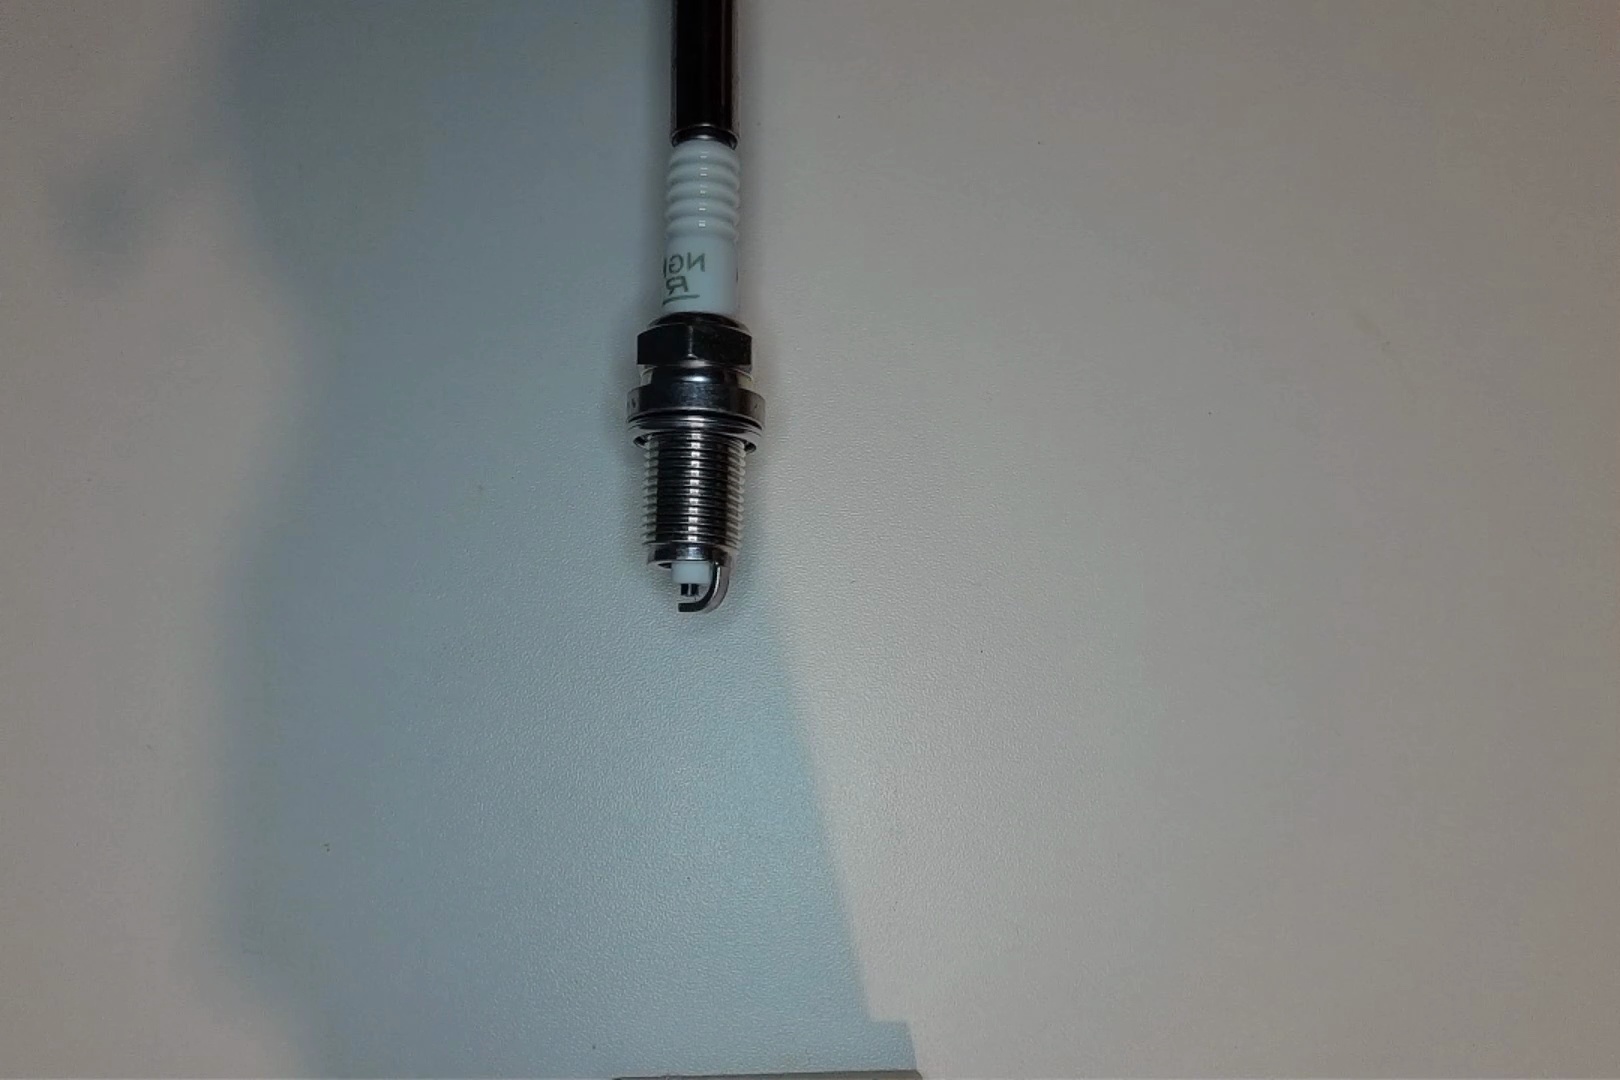
Label: no anomaly